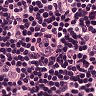
Metastatic tissue present: no